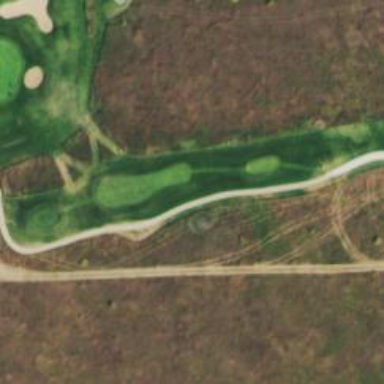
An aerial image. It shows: View of golf hole.